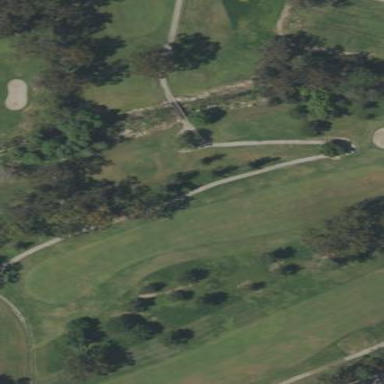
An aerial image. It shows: Golf fairway surrounded by grass.